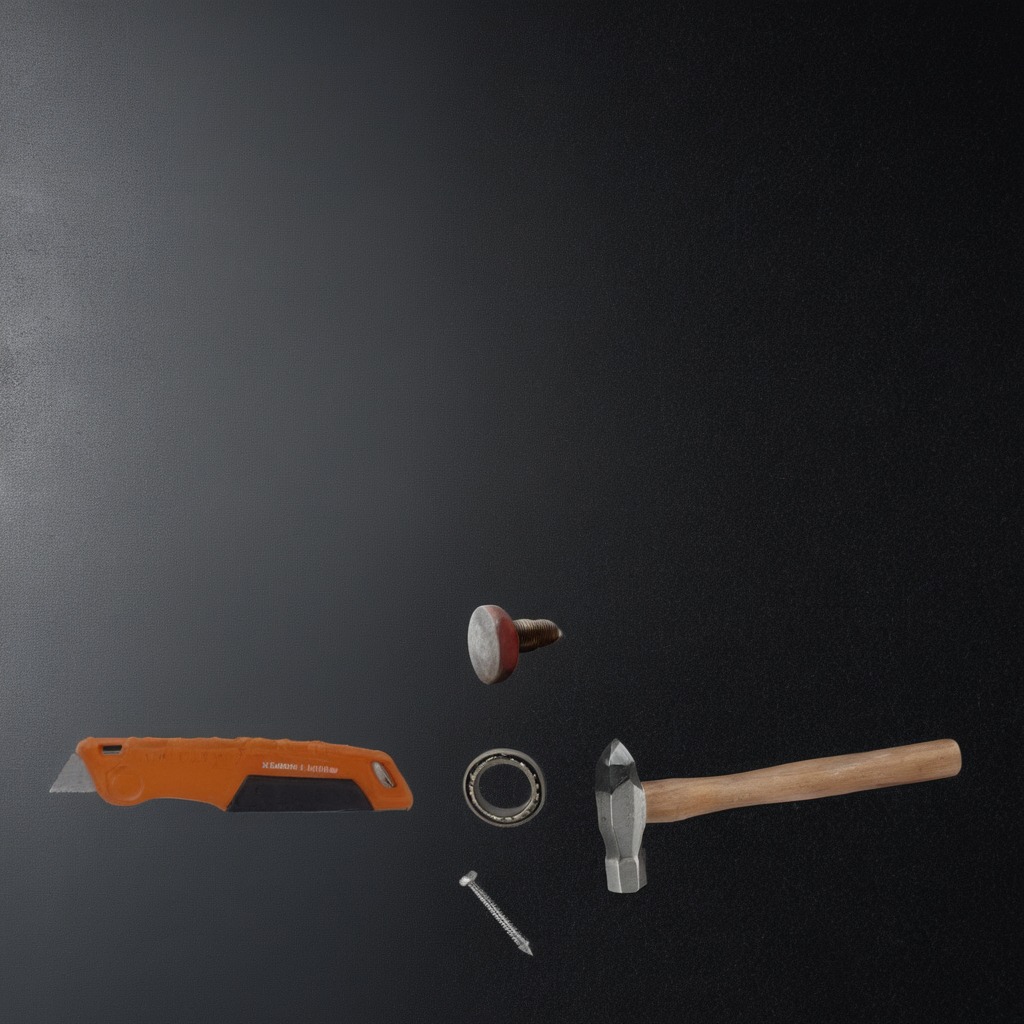
A ball bearing, a knife, a screw, a nail and a hammer are lying on the granite tabletop.